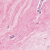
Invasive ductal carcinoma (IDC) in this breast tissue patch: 0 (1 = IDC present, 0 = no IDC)